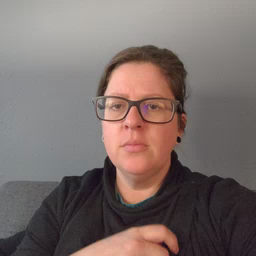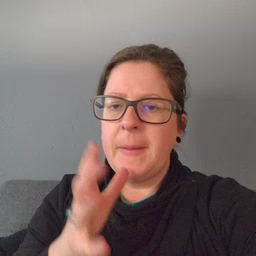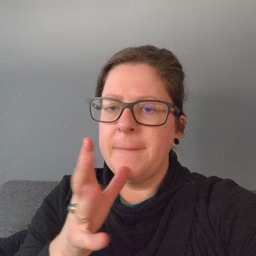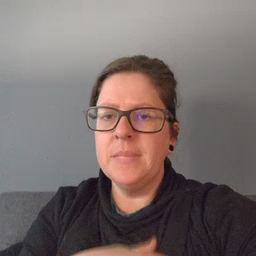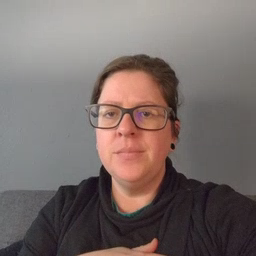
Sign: mom